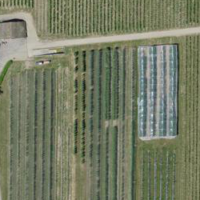
EUNIS habitat code: 25
Species observed at this site:
Vitis vinifera
Juglans regia